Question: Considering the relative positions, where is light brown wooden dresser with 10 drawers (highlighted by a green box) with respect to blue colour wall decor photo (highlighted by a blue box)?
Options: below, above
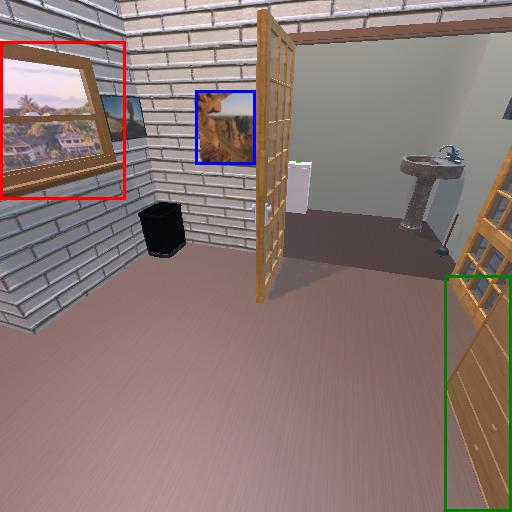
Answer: below